Question: While checking the overflow for 'short' and 'char' data type for add operation, the assertions inserted by Frama-C are seems to be incorrect:

For char and short data the maximum positive and negative values are of integer data type.
What could be the reason for this?
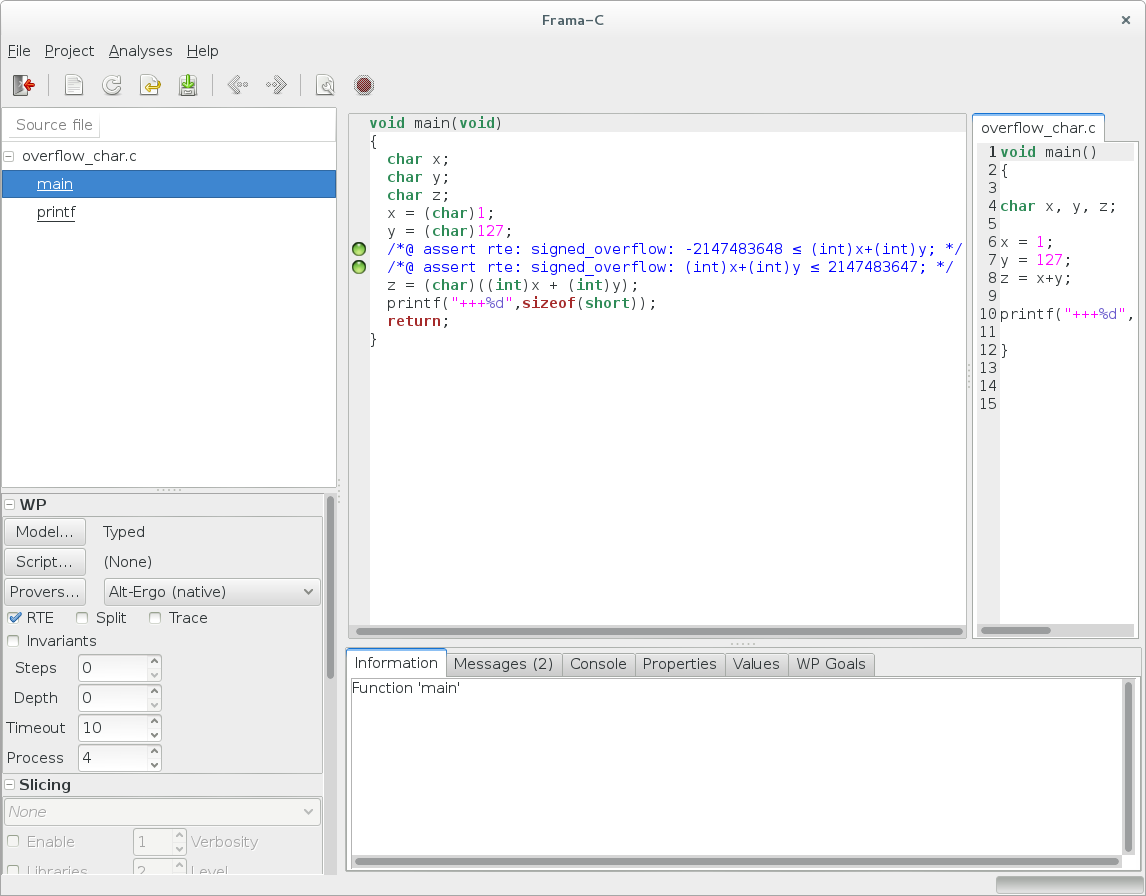
Answer: Integral types of rank less than 'int' are converted to either 'int' or 'unsigned' when used in an arithmetic operation (see C11 6.3.1.8 Usual arithmetic conversions). This is why you see the cast to '(int)' for 'x' and 'y'. Note that by default '-rte' will not emit warning for downcasts, as they are not undefined behavior (6.3.1.3SS3 indicates that signed downcasts are implementation defined and that an implementation may raise a signal). If you add the option '-warn-signed-downcast', you'll see the assertions you were probably looking for, which are due to the cast into '(char)' of the result:
'''
/*@ assert rte: signed_downcast: (int)x+(int)y <= 127; */
/*@ assert rte: signed_downcast: -128 <= (int)x+(int)y; */
'''
Note that if you store the result into an int, as in
'''
void main(void) {
char x;
char y;
int z;
x = 1;
y = 127;
z = x + y;
return;
}
'''
There won't be any downcast warning (but the signed overflow warnings will be present).